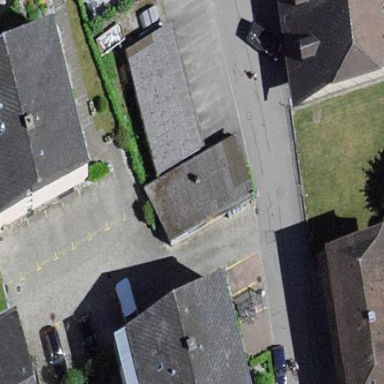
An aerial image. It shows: Shed.